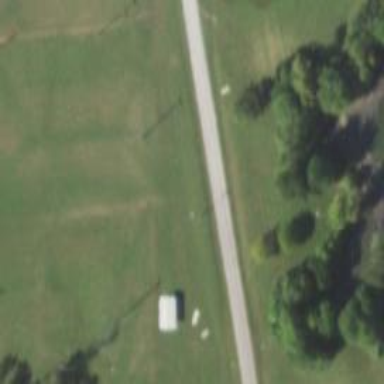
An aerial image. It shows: Disc golf course on leisure land.